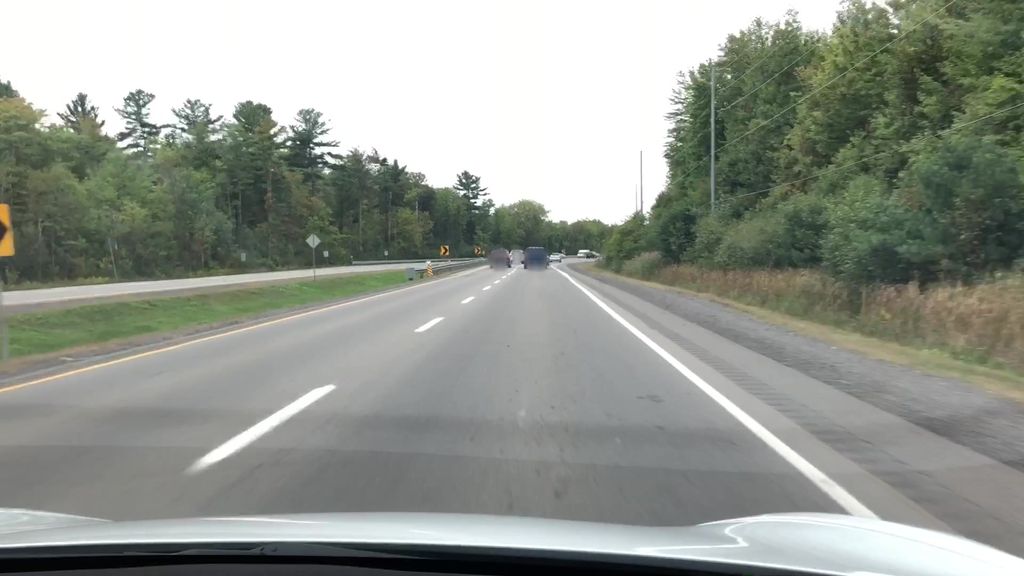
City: ottawa-gatineau